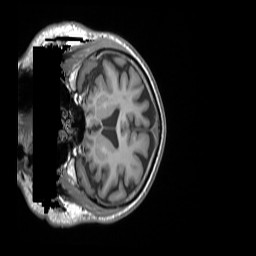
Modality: T1w
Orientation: coronal
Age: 69
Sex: male
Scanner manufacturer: siemens
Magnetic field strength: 3 T
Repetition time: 1.55 s
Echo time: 0.00234 s